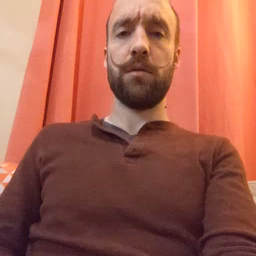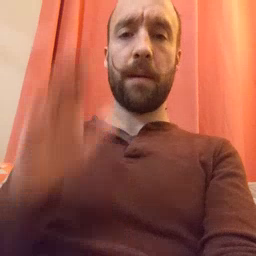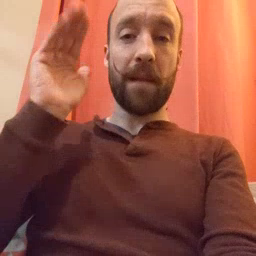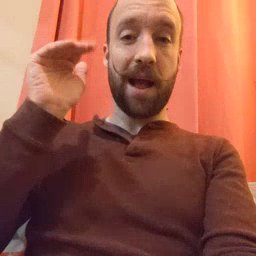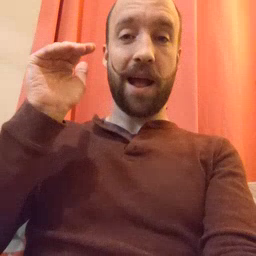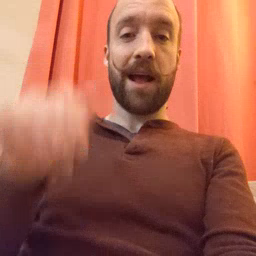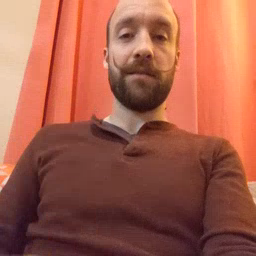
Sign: bye